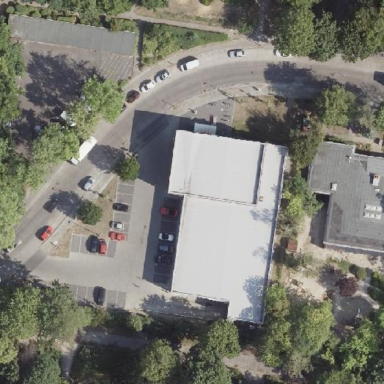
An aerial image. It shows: Retail building housing supermarket.